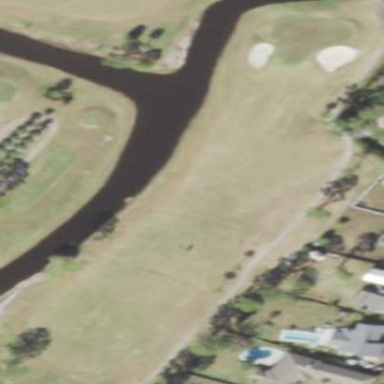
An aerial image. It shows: Area with grass used as rough in golf course.